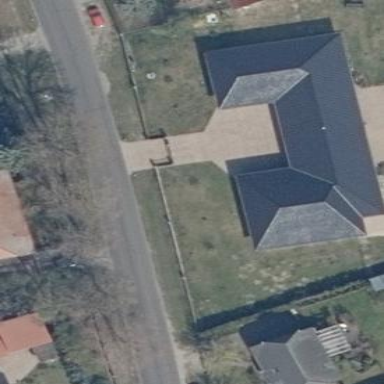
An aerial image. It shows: Building with hipped roof.